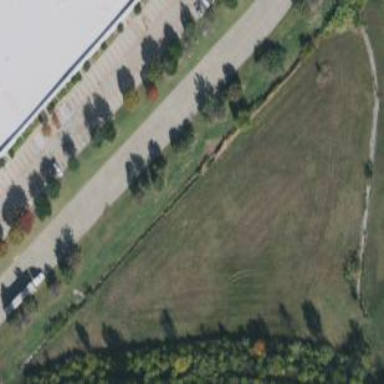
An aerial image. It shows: Grassy area surrounding detention water basin.